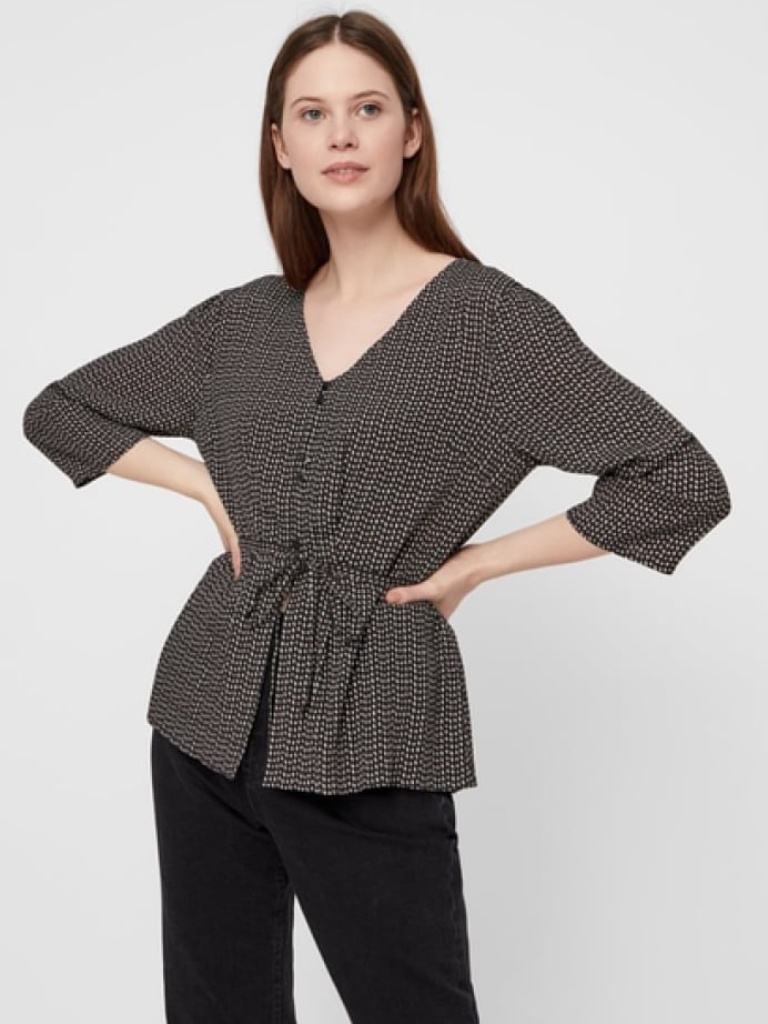
polyester relaxed a long-sleeved with the sleeves down hip length Untucked v-neck blouse